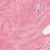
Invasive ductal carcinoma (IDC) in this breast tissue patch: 0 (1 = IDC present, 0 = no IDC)